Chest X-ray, AP view. Patient: 60 years old, sex F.
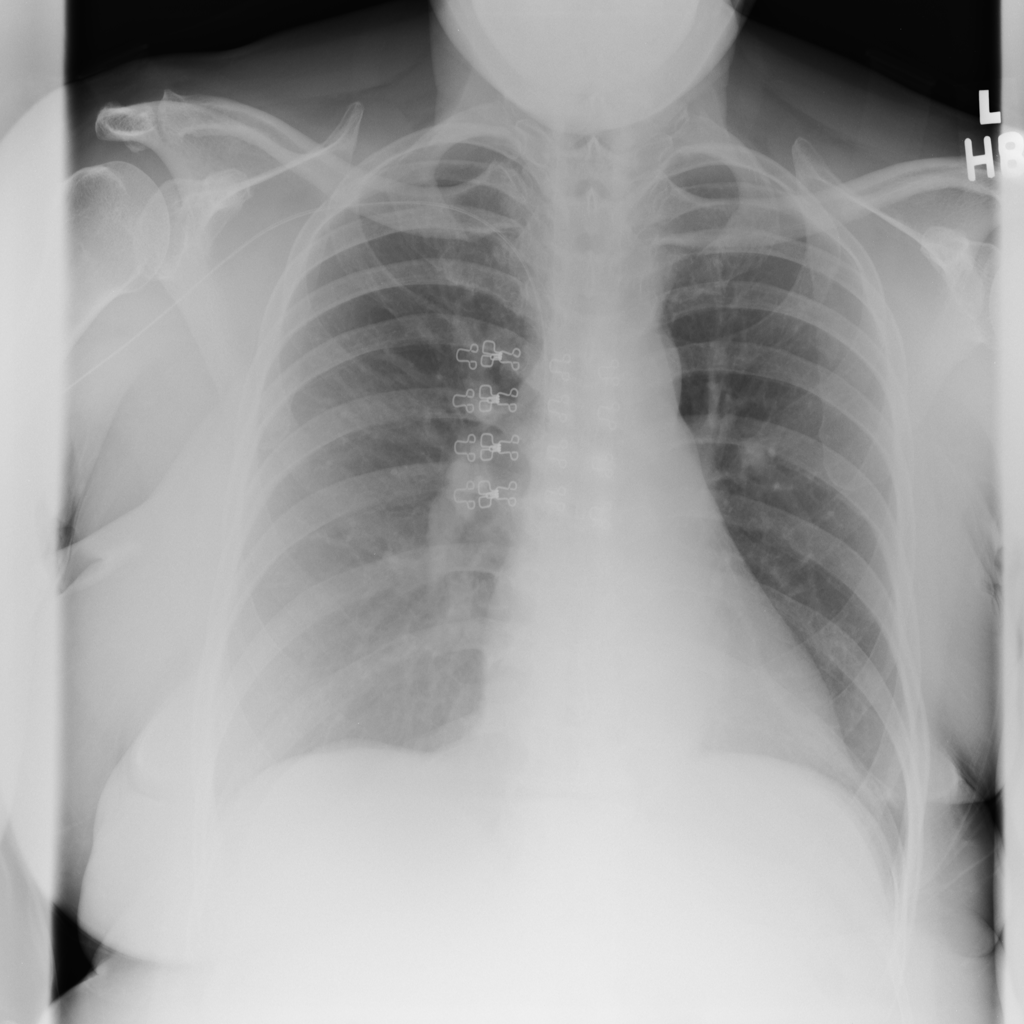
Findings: No Finding